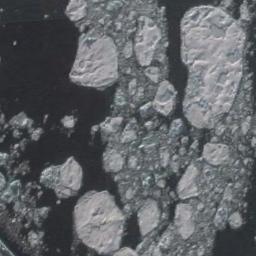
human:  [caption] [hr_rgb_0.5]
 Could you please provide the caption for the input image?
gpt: There are sea ice of different shapes and sizes .

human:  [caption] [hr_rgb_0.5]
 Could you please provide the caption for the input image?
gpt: Countless ice cubes of all sizes are closely connected into a large piece floating on the deep blue sea .

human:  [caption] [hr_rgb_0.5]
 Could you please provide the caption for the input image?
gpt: Several large pieces of sea ice and a lot of small pieces of sea ice gather together .

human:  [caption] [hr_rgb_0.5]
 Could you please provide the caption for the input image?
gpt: There are many ice on the black sea .

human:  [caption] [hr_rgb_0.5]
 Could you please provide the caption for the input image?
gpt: There are some sea ice linked into sheets .